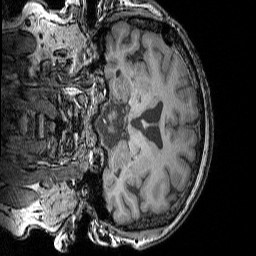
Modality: T1w
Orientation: coronal
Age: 67
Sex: female
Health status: ill
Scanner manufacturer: siemens
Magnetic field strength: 3 T
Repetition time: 1.75 s
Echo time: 0.00418 s